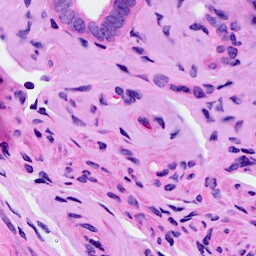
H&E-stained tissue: Ovarian